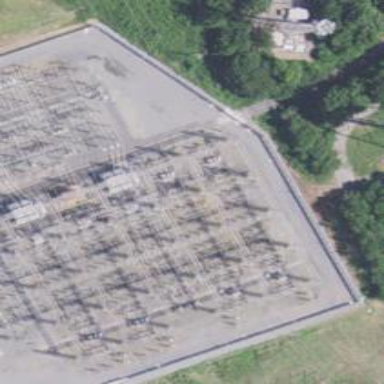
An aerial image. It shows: Switch for power supply.